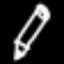
Label: pencil